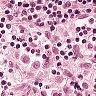
Metastatic tissue present: no